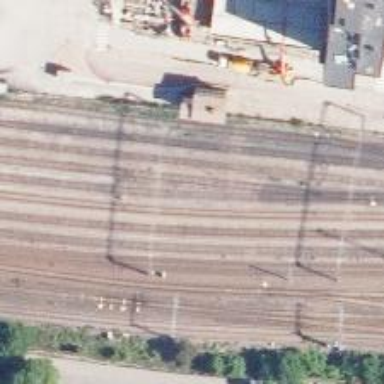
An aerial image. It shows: Railway signal.